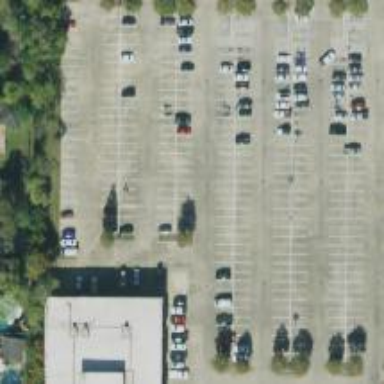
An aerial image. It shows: Parking space.